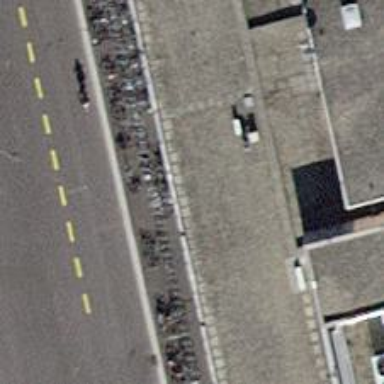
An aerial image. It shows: Bicycle parking area with stands.